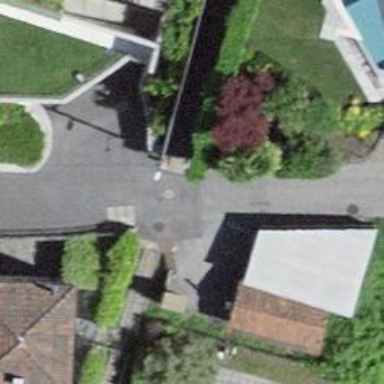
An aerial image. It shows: Set of steps on the road.